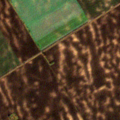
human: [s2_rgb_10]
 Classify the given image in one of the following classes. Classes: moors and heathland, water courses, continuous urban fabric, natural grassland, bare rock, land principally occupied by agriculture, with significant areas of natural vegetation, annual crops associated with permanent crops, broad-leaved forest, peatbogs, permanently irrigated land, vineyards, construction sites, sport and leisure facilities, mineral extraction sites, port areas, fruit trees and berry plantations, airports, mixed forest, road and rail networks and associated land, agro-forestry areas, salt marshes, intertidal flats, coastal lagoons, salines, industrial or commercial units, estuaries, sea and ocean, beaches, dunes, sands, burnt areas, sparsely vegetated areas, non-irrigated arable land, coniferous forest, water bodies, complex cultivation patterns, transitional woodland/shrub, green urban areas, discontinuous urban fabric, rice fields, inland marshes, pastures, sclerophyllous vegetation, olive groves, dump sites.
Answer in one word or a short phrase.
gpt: non-irrigated arable land